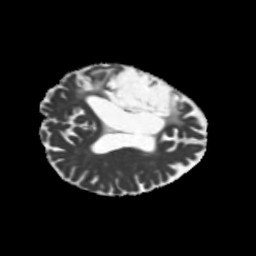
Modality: MD
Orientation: axial
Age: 56
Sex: male
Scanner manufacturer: siemens
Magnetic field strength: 3 T
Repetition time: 5.25 s
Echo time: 0.08 s